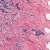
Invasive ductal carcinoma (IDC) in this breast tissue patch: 0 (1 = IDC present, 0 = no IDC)